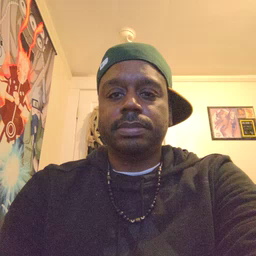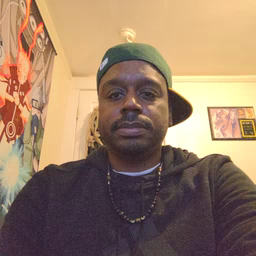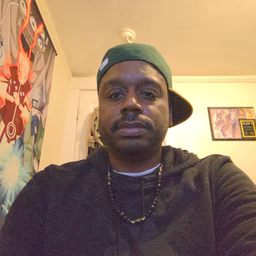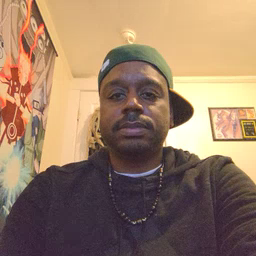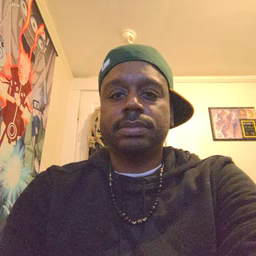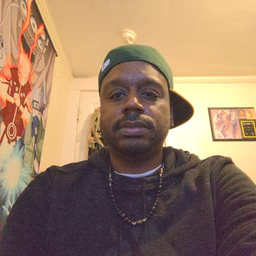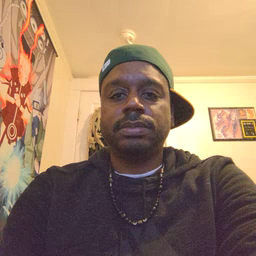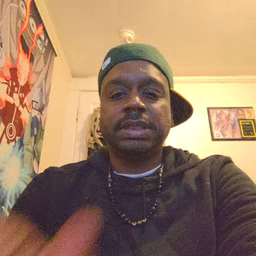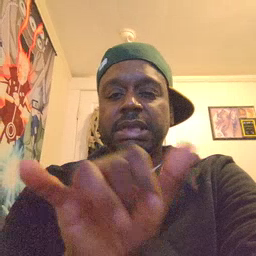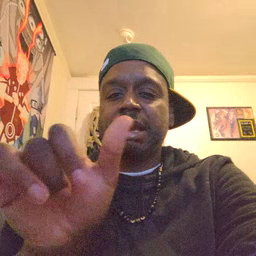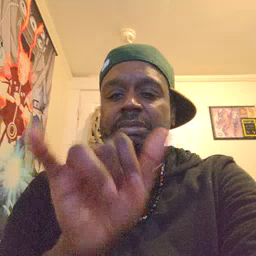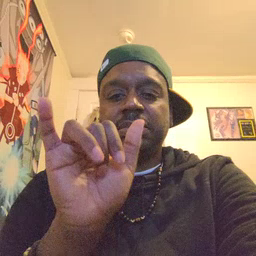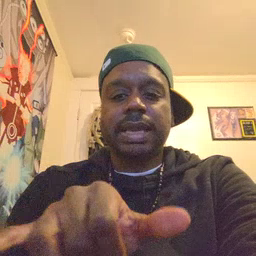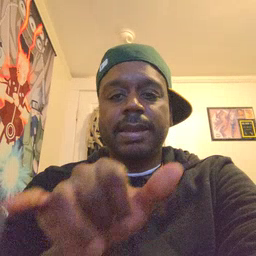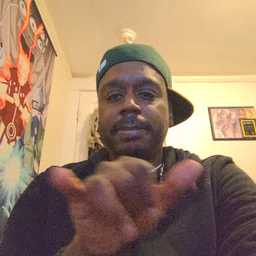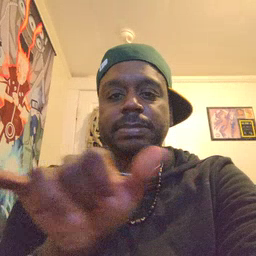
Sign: same